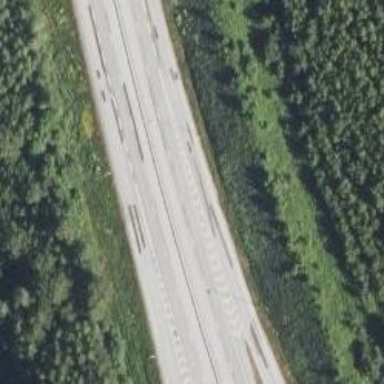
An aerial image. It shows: Motorway junction.